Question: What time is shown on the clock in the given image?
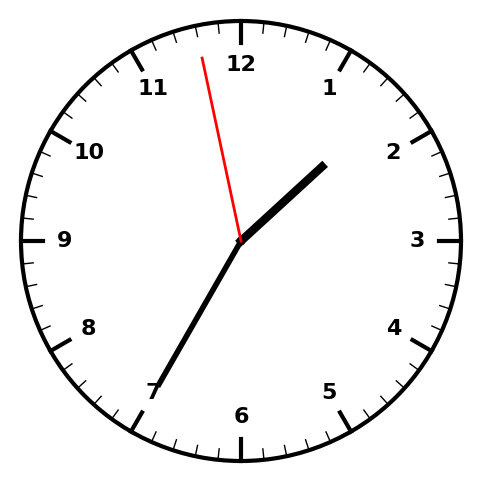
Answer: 01:34:58